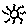
Label: sun